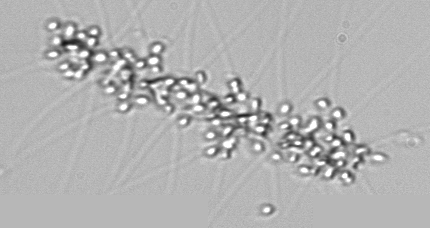
Label: Chaetoceros_didymus_TAG_external_flagellate